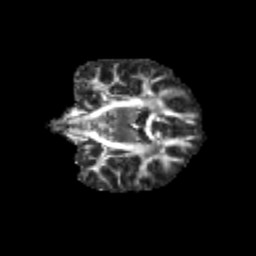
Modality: FA
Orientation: coronal
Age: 11
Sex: female
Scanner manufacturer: siemens
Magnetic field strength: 3 T
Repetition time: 3.8 s
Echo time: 0.07 s